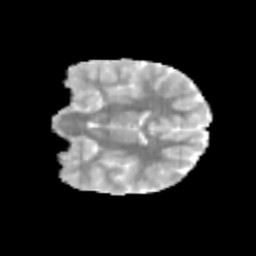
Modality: MD
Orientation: coronal
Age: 9
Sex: female
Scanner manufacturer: siemens
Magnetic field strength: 3 T
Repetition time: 3.8 s
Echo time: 0.07 s